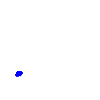
Particle: proton